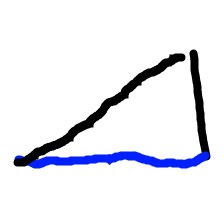
Shape: triangle